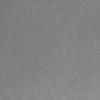
Label: dusty